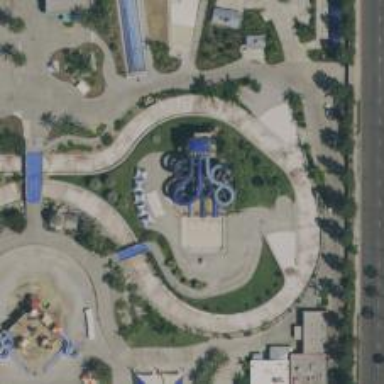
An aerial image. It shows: Water slide attraction.